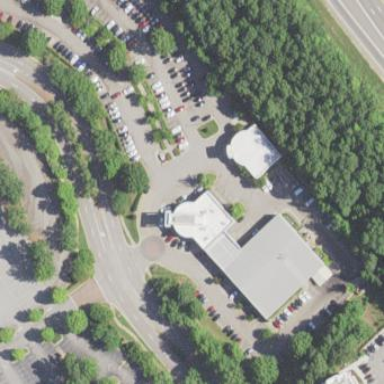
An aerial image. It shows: Commercial building housing car shop.